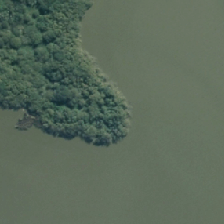
Land cover: herbaceous_freshwater_vege